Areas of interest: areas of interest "Tianjin Polar Ocean Park"
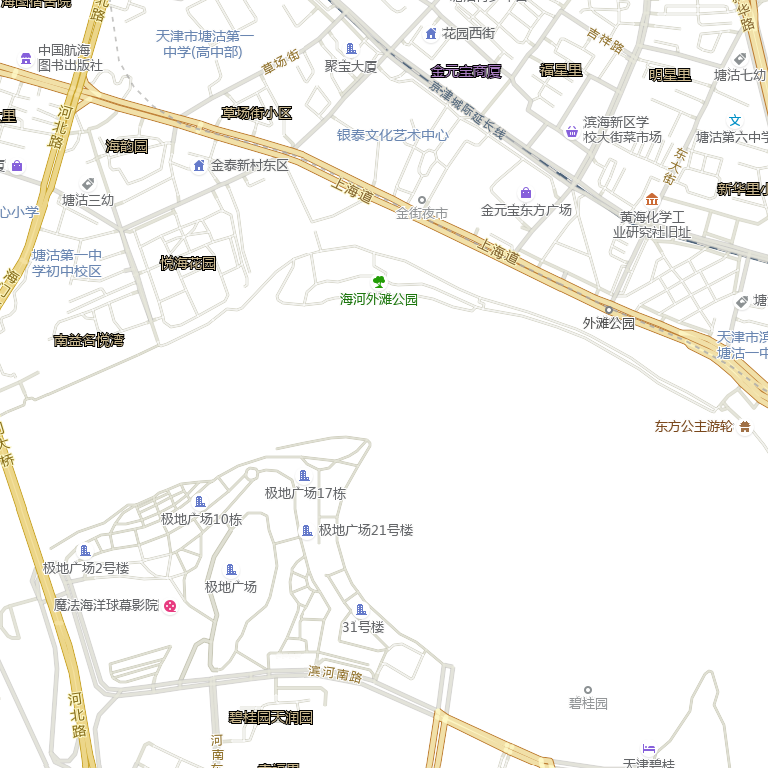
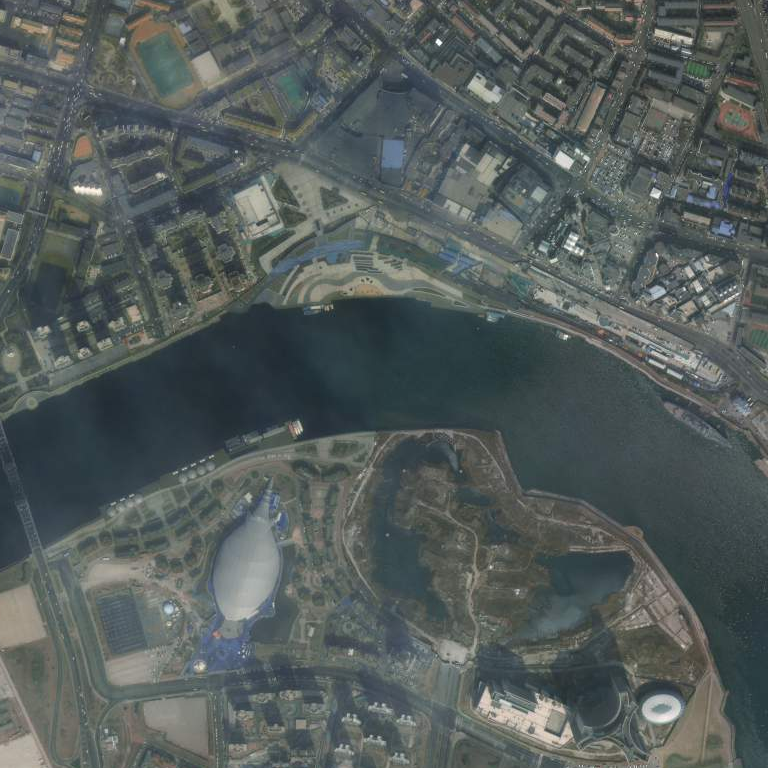